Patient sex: F
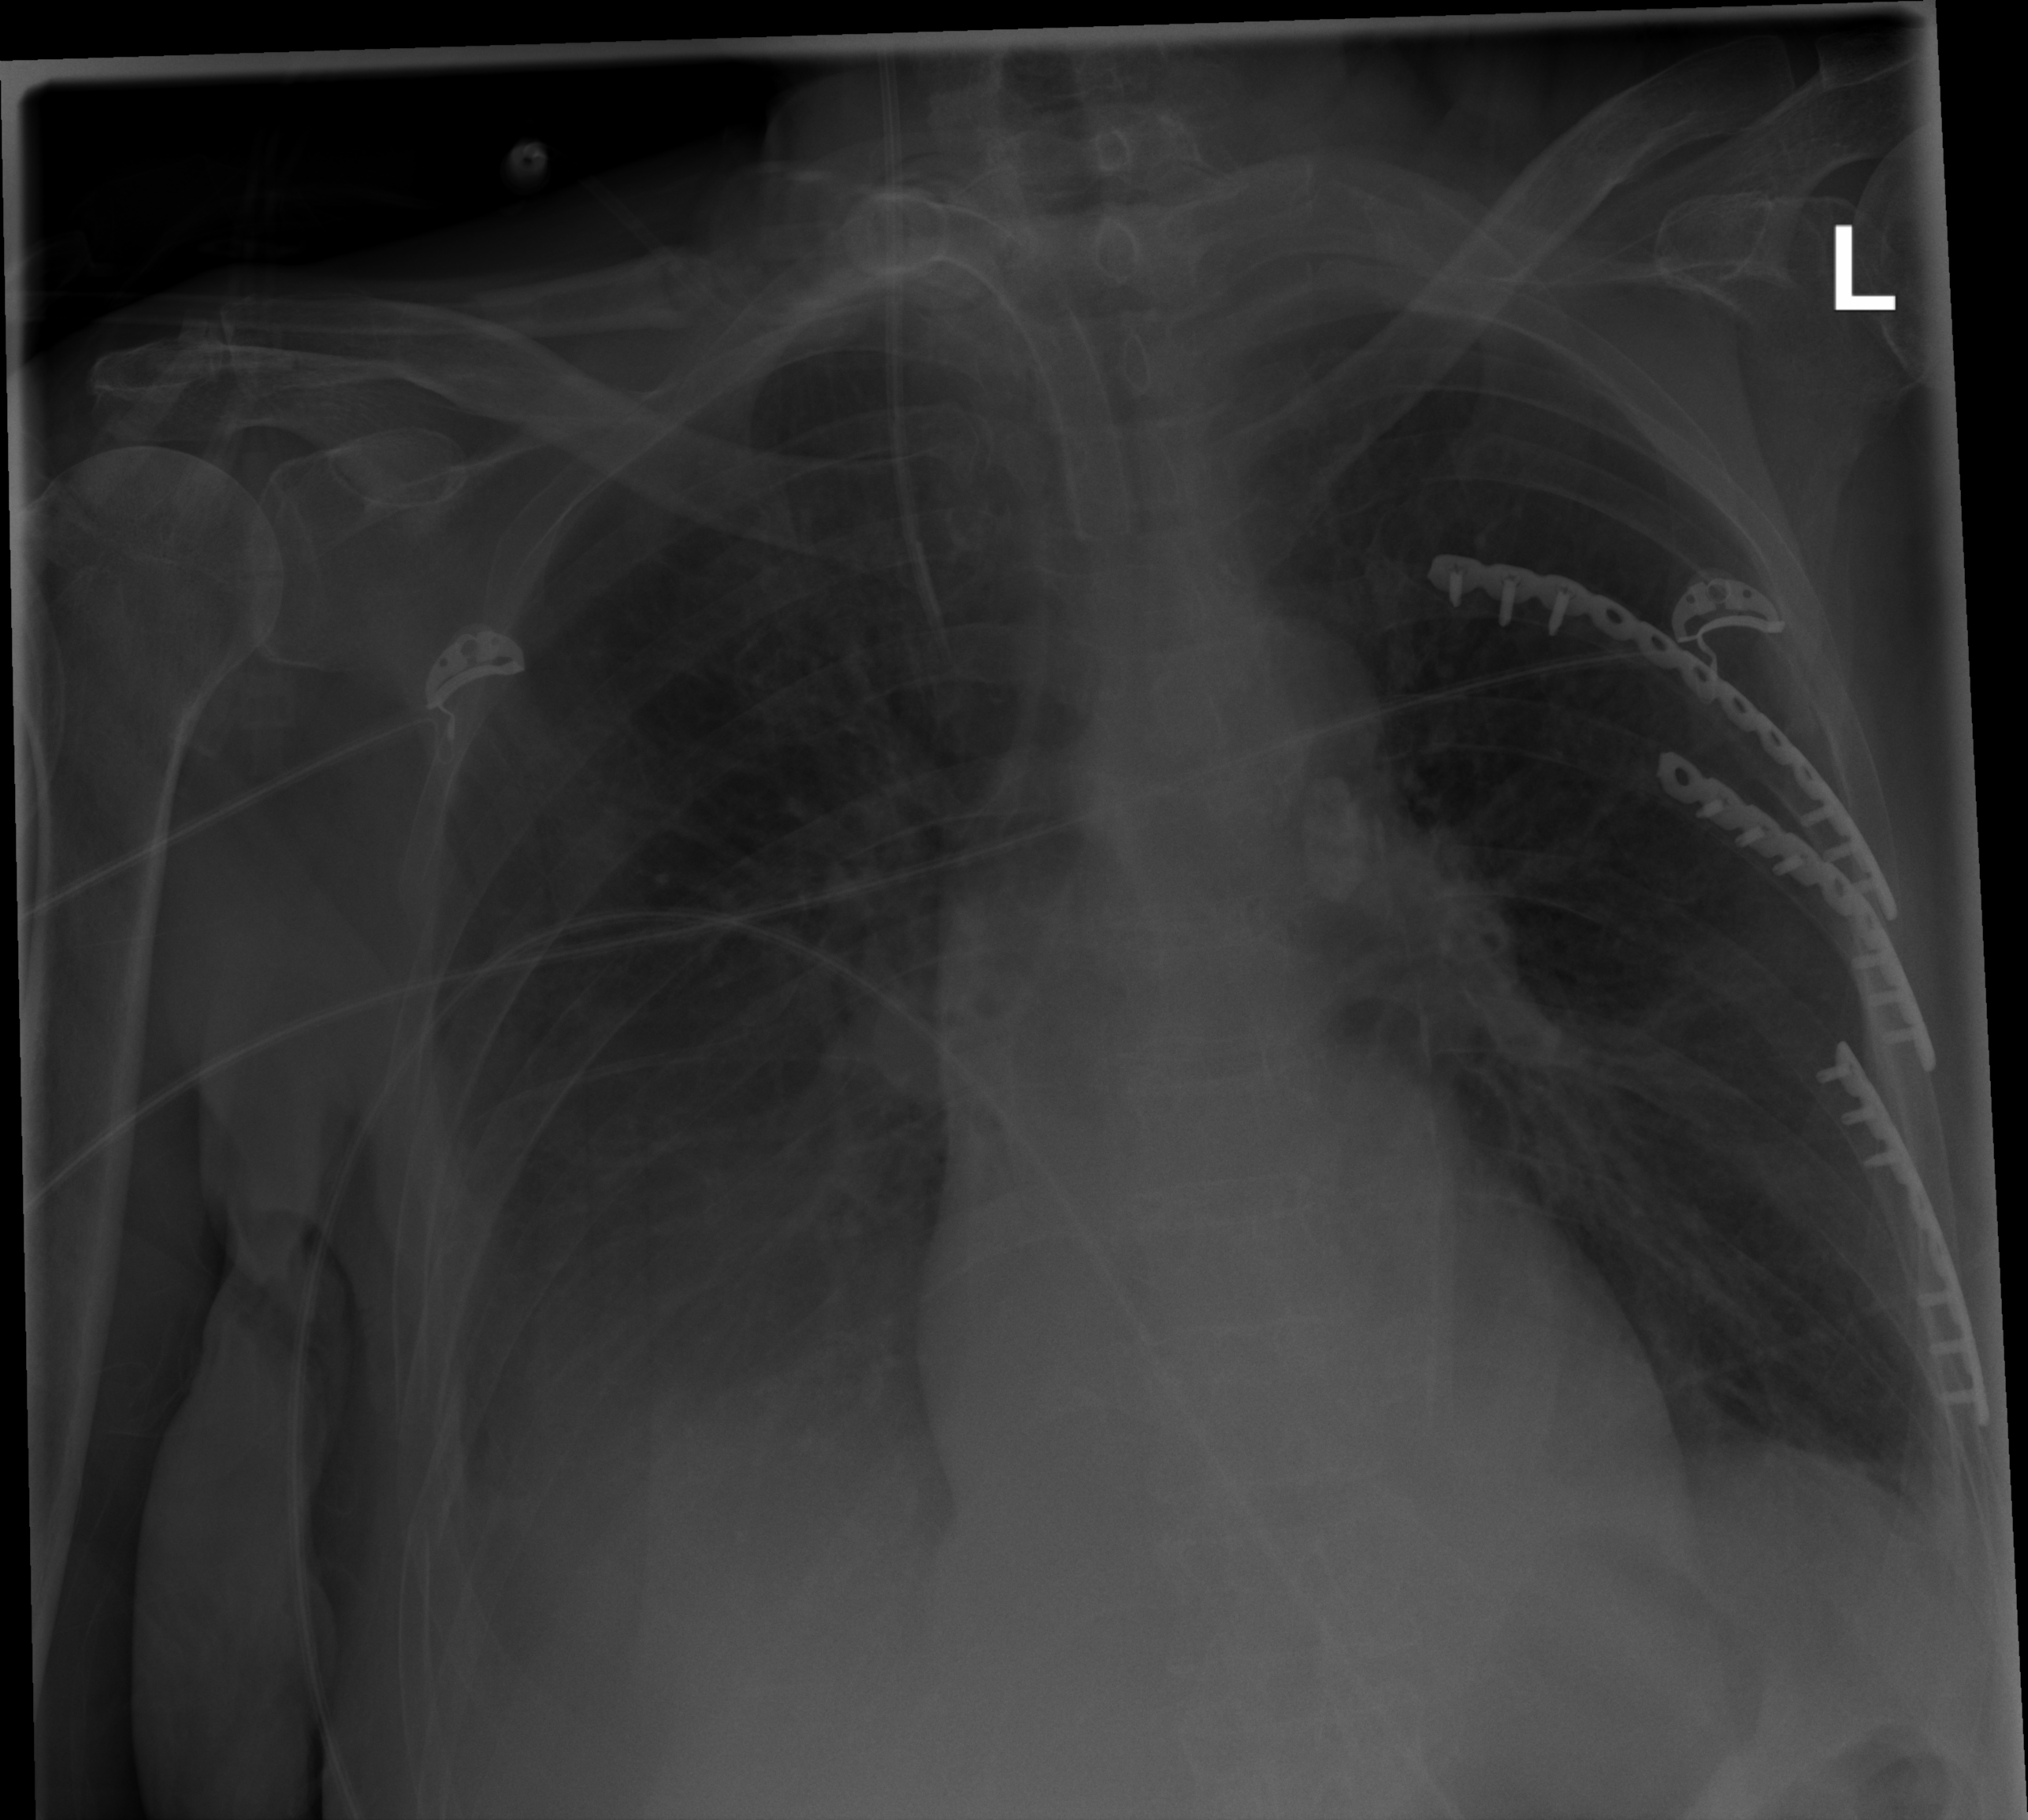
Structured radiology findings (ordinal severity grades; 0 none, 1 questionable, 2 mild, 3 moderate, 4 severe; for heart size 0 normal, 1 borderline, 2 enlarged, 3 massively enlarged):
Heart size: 0
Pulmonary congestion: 0
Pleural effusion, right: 2
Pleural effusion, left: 2
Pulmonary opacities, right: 0
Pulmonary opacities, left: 0
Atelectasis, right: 2
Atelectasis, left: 2